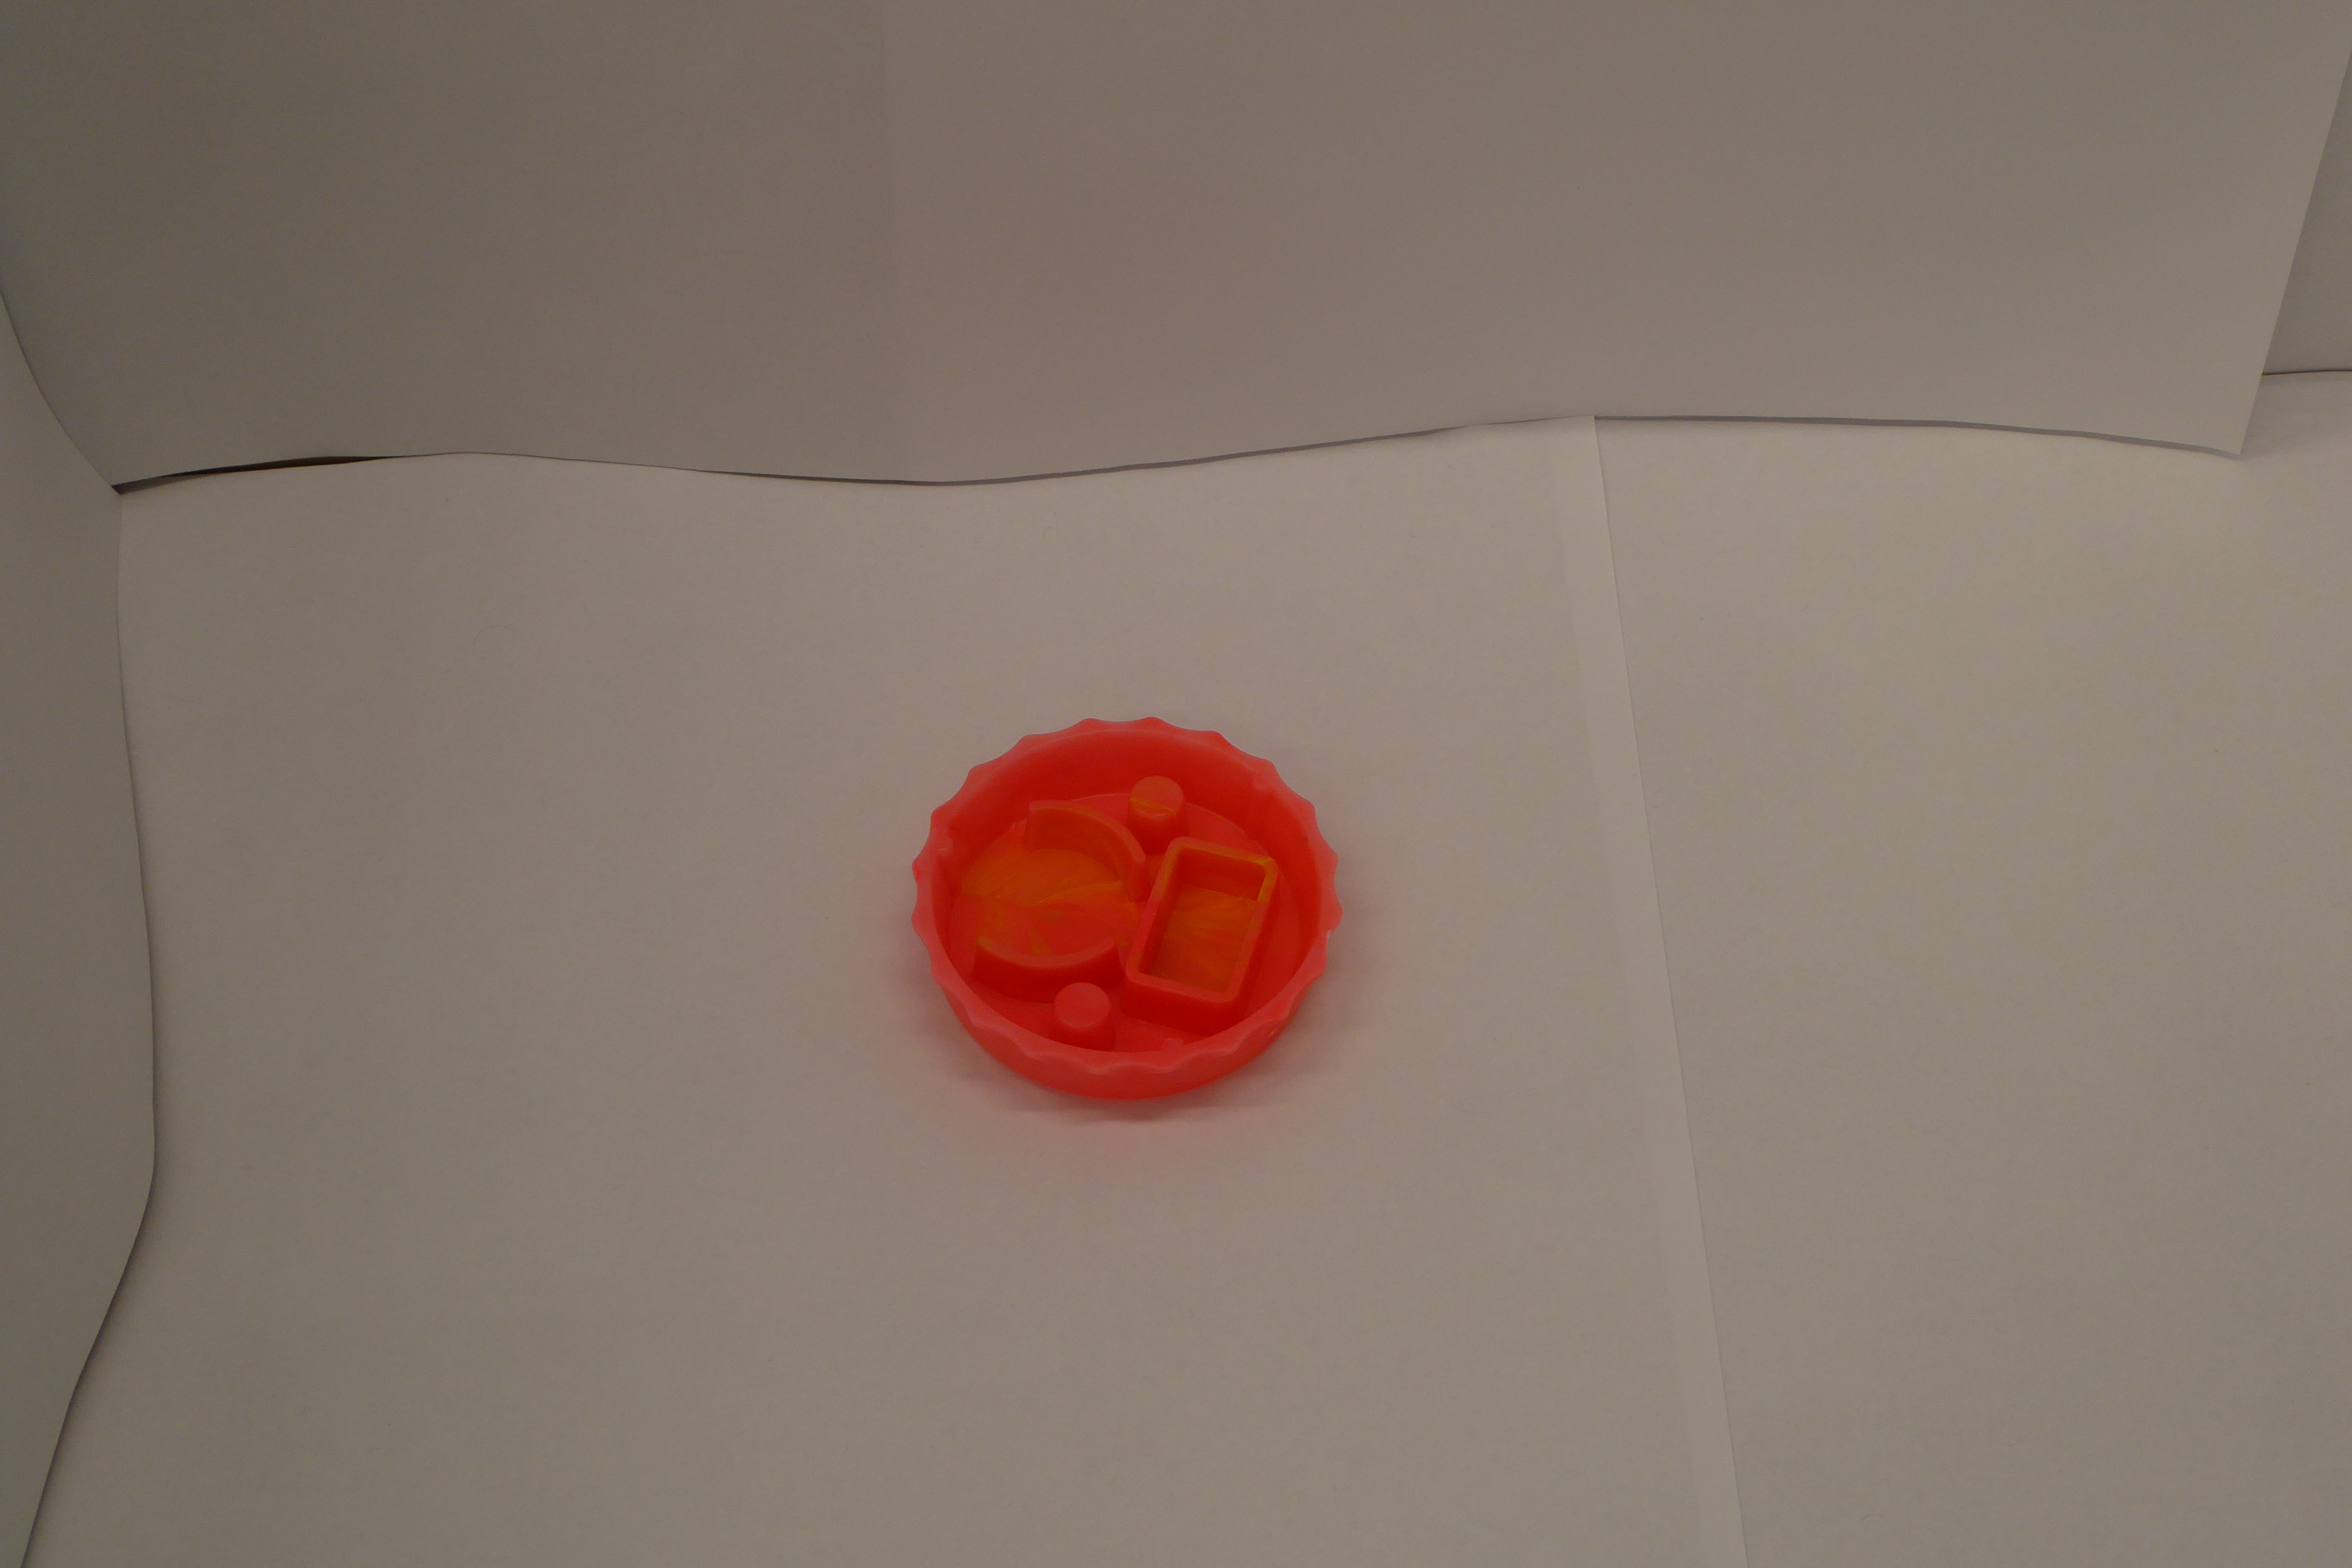
Label: Bottle Opener - Cover